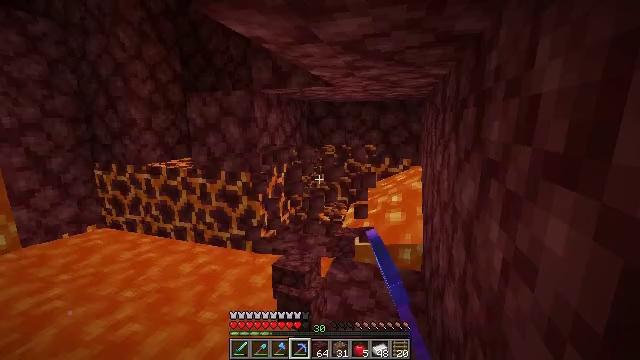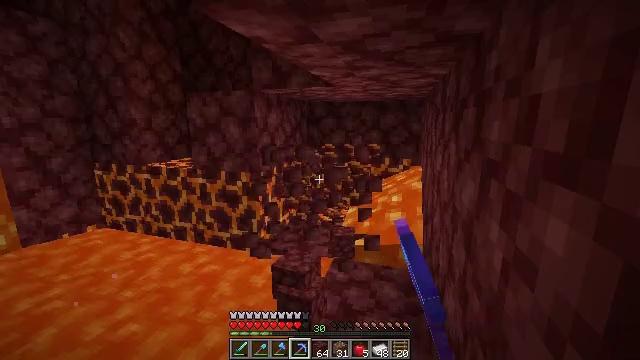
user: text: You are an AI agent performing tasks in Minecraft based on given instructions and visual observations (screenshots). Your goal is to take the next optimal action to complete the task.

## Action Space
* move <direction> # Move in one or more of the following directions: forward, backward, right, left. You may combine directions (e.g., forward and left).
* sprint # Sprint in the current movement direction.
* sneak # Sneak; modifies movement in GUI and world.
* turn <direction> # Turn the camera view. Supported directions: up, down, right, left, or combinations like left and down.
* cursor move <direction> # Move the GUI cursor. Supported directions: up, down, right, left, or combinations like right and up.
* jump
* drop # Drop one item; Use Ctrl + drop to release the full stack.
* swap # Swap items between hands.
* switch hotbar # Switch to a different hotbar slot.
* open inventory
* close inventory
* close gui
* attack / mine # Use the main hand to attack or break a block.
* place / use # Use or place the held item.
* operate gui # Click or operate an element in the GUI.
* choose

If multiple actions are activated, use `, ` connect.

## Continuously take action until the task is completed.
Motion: motion action
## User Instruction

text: Mine magma blocks for light and decoration.
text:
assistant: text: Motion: attack / mine
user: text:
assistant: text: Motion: attack / mine